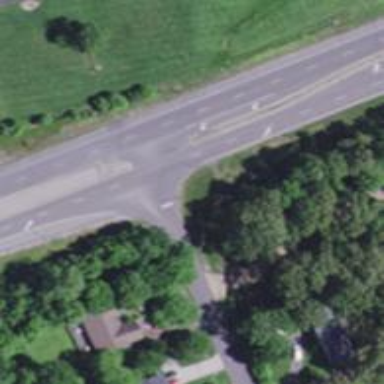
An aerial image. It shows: Asphalt road with dual carriageways at trunk level.